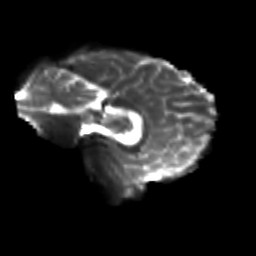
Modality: T2w
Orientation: sagittal
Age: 24
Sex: female
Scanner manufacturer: siemens
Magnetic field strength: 3 T
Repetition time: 3.5 s
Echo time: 0.113 s